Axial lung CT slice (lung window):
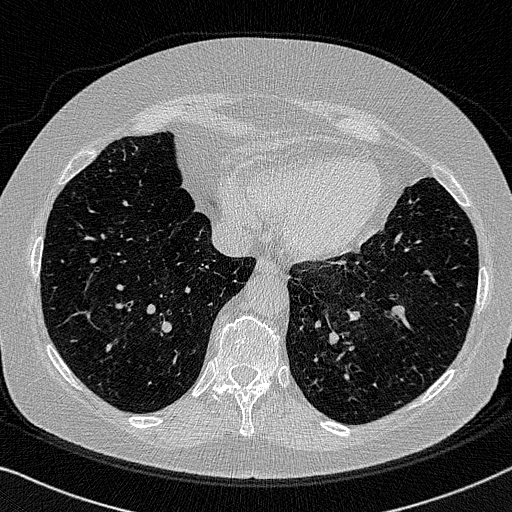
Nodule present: no